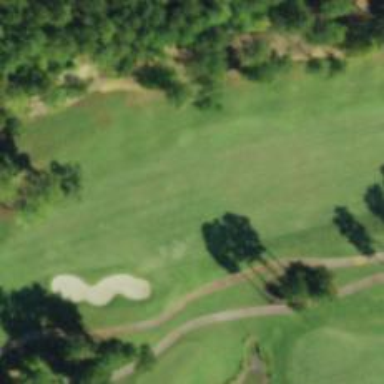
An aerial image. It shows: Golf hole.